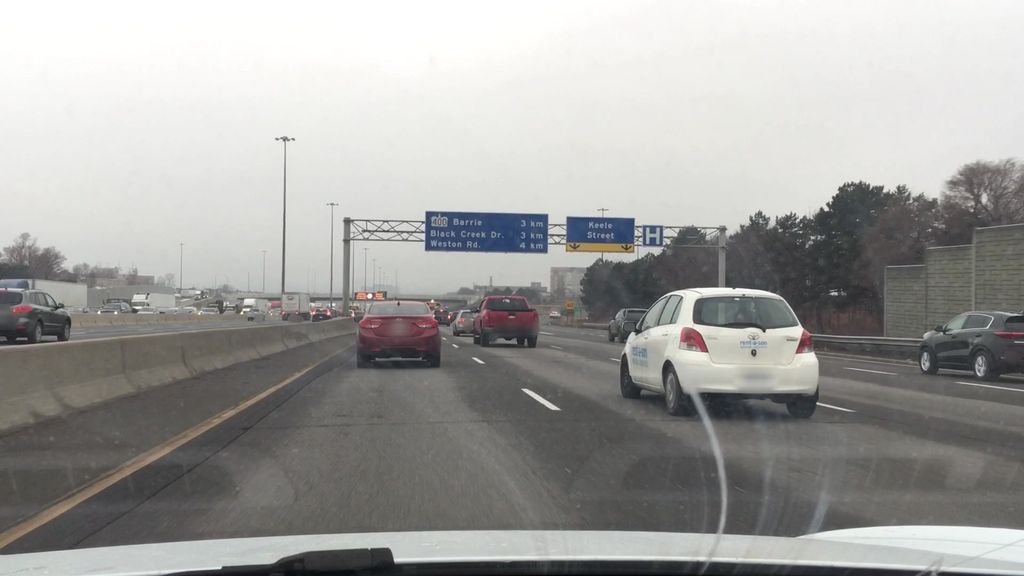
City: toronto